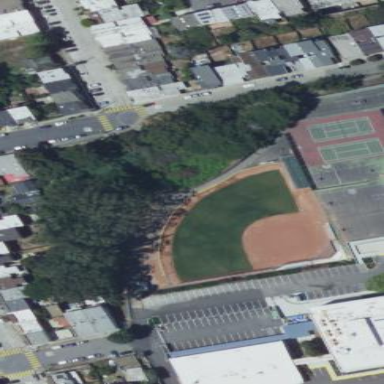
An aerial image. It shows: Dirt baseball pitch for leisure land sports.